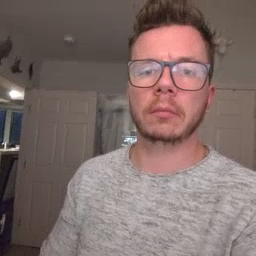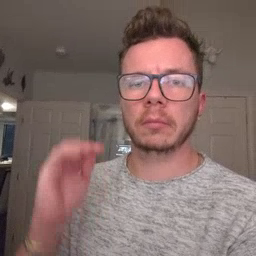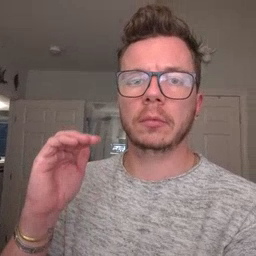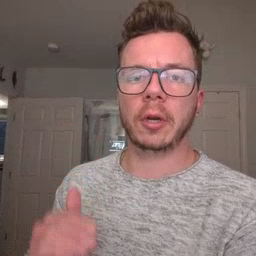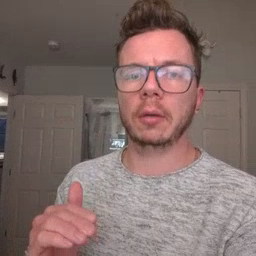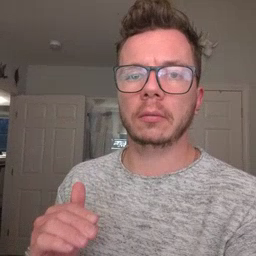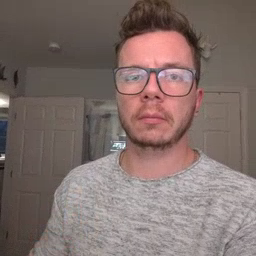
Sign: child